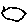
Label: hexagon